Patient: sex F, age 63
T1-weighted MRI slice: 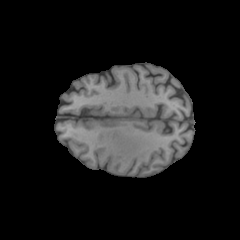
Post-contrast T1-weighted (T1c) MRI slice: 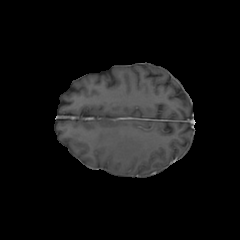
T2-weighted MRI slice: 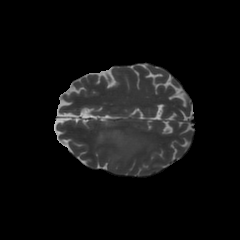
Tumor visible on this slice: yes
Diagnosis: Glioblastoma, IDH-wildtype
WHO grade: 4